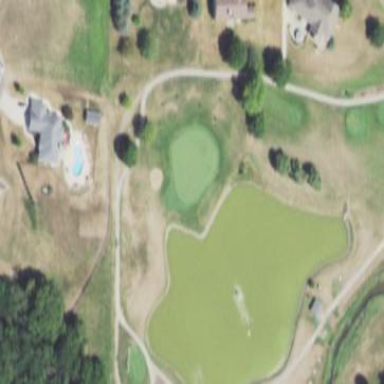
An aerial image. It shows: Water hazard on golf course. The hazard is natural water feature.